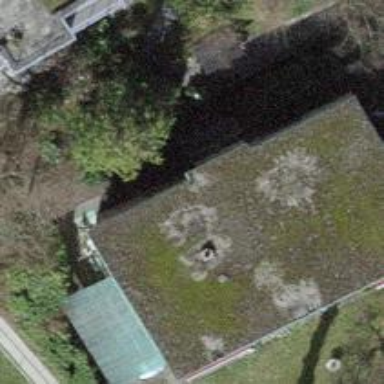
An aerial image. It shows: Residential building with apartments. It has flat roof.